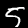
Digit: 5